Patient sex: M
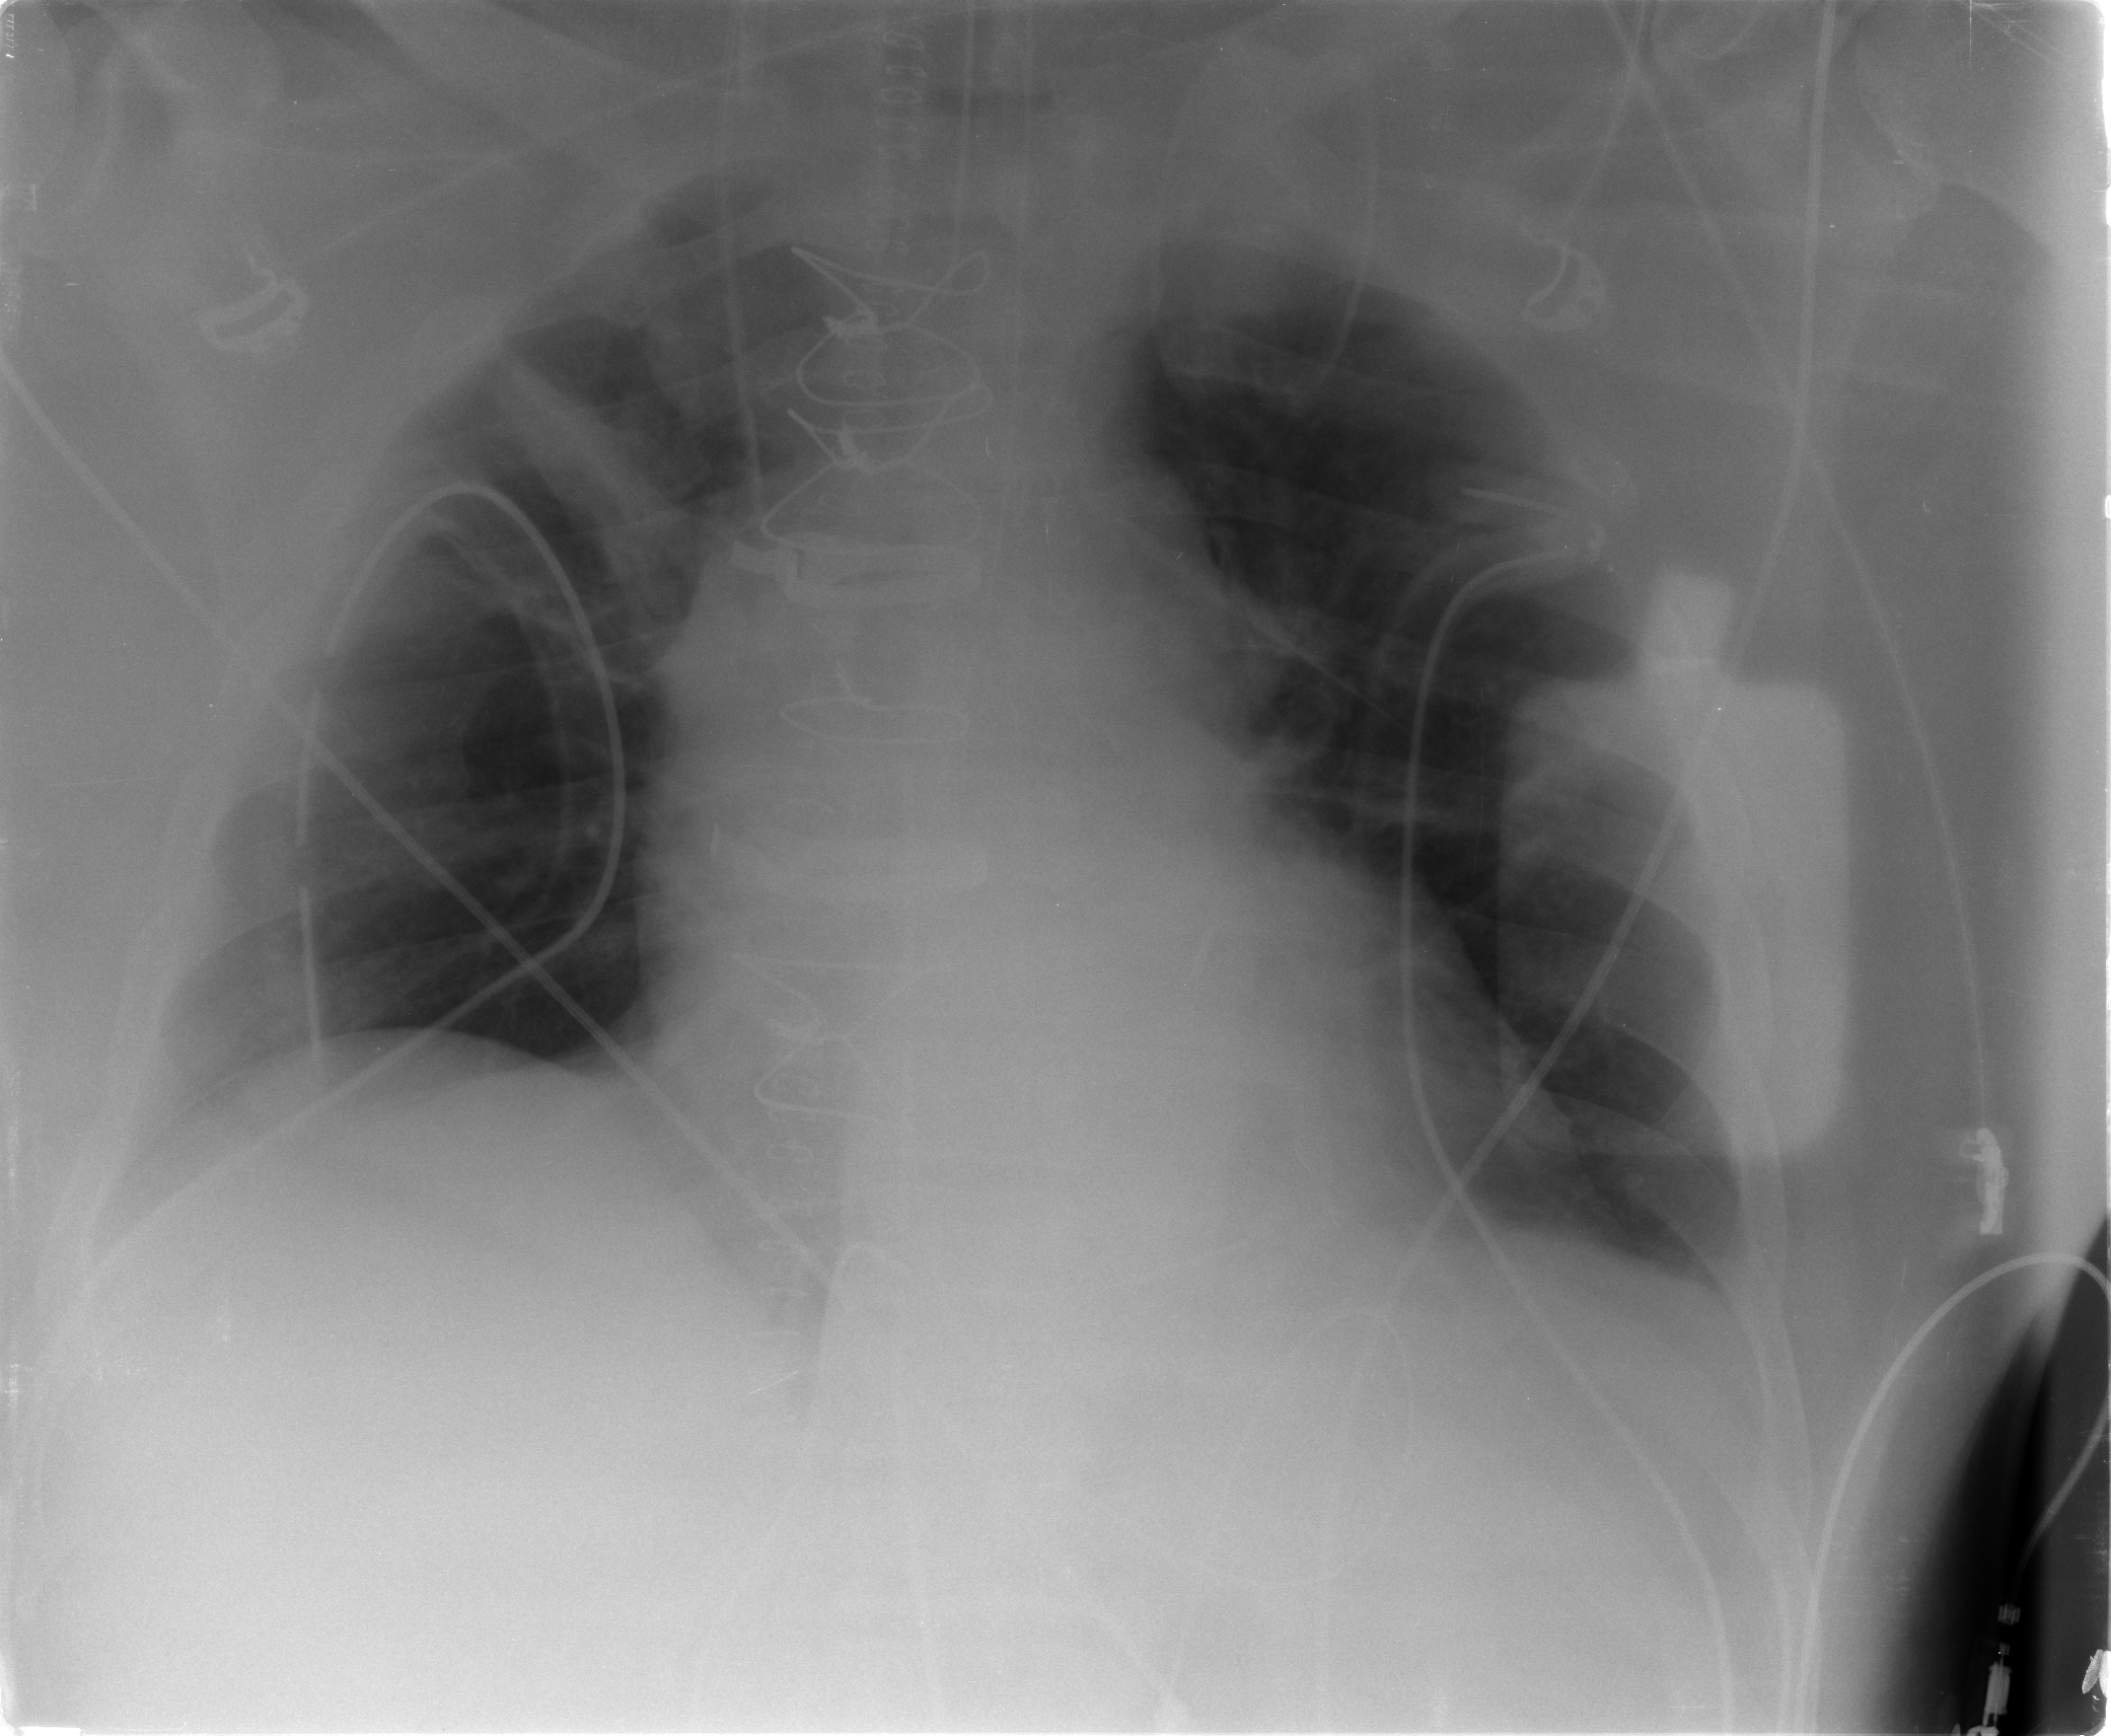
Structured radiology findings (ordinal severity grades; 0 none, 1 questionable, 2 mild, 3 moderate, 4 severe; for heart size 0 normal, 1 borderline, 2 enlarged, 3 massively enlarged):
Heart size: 2
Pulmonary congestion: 0
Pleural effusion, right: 0
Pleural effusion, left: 0
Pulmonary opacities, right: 0
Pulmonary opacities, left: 0
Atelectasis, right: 2
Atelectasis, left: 2